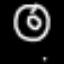
Label: donut